Field crop: tomato
Growth stage: 1
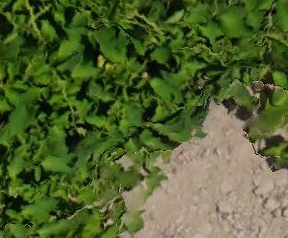
Species: tomato